Question: I am writing a Gtk application and I am having troubles centering some buttons.
I created a popup window in this way:
'''
dialog = gtk_dialog_new_with_buttons ("Add element",
GTK_WINDOW(gElems->window),
GTK_DIALOG_DESTROY_WITH_PARENT | GTK_DIALOG_MODAL,
"OK",
GTK_RESPONSE_ACCEPT,
"Cancel",
GTK_RESPONSE_REJECT,
NULL);
'''
Everything is ok, except for the OK and Cancel buttons, which are aligned to the right end of the popup window, while I would like them to be centered (as you can see from the picture).

Is there a way to do so without using additional containers to store the buttons?
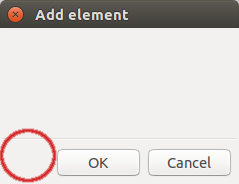
Answer: You can align the buttons in the middle
'''
buttons_container = gtk_dialog_get_action_area (dialog)
g_object_set_property (G_OBJECT (buttons_container), "halign", GTK_ALIGN_CENTER)
'''
and voila.....
If you want to change the container, you also can, but that's not what you want, really